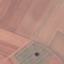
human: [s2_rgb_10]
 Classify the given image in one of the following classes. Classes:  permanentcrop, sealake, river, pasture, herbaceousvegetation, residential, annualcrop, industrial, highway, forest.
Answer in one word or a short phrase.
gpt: AnnualCrop